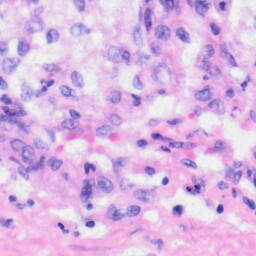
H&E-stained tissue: Liver